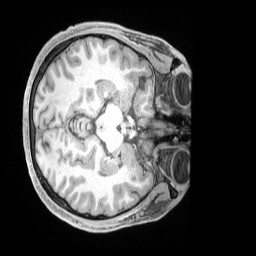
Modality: T1w
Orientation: axial
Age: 31
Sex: male
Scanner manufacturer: siemens
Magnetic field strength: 3 T
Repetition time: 2 s
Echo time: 0.00211 s